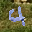
Label: 4